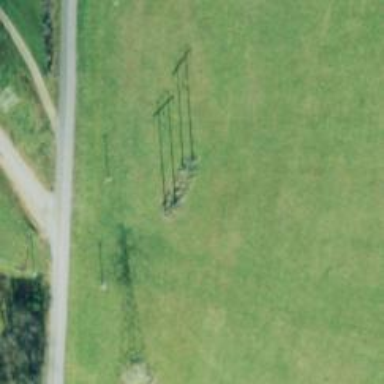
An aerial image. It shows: H-frame designed tower for power lines.